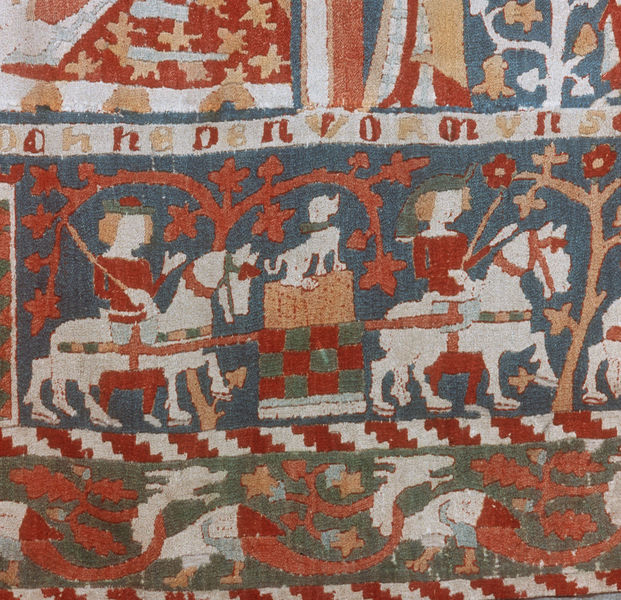
Titel: Tristan-Teppich III
Institution: Wienhausen, Kloster
Schlagwörter: blau, weiß, bäume, grün, hund, hunde, rot, muster, ornament, teppich, stickerei, decke, pferd, pferde, reiter, ranken, schrift, leine, wagen, wandteppich, karawane, text, ritter, zacken, mittelalter, speer, gewebe, gespann, gehänge, drachen, drache, weberei, mustet, sänfte, geknüpft, greife